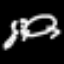
Label: frog